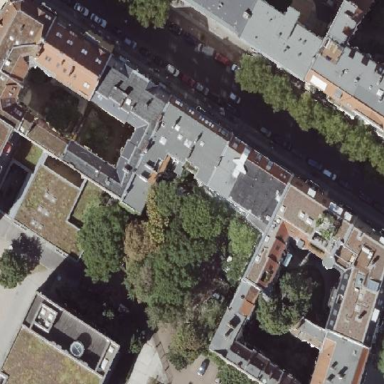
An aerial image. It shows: Residential building with saltbox-shaped grey roof.